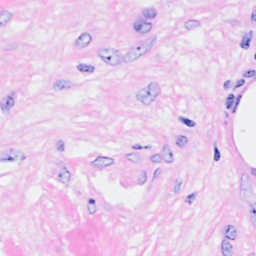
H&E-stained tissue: Breast